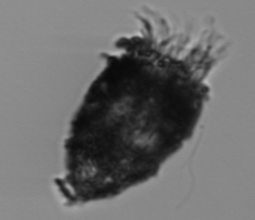
Label: Stenosemella_pacifica